Field crop: maize
Growth stage: 2
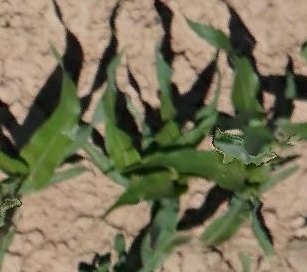
Species: maize